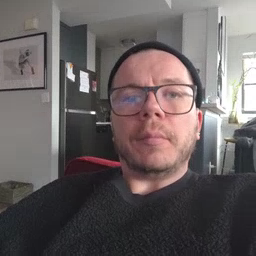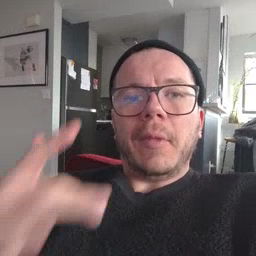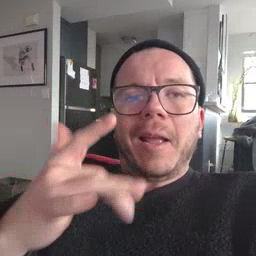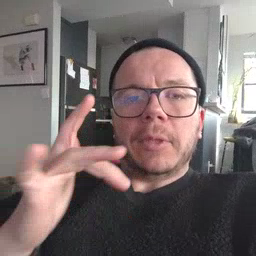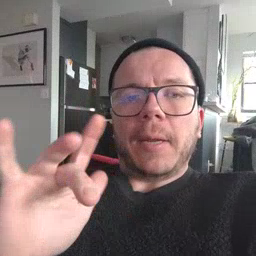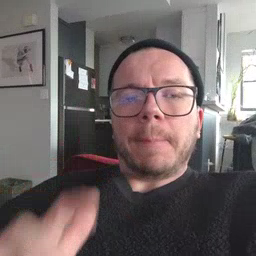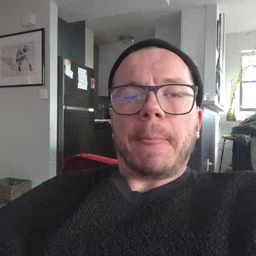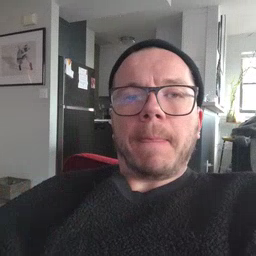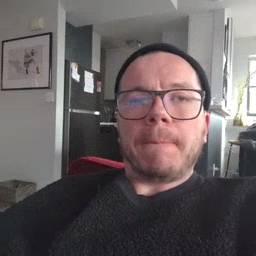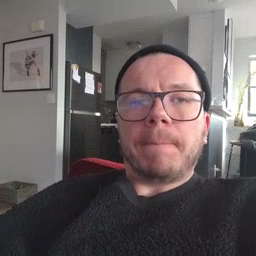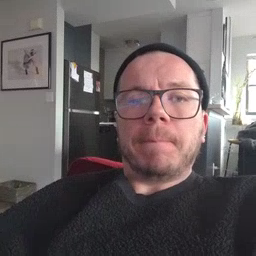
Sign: empty